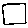
Label: square